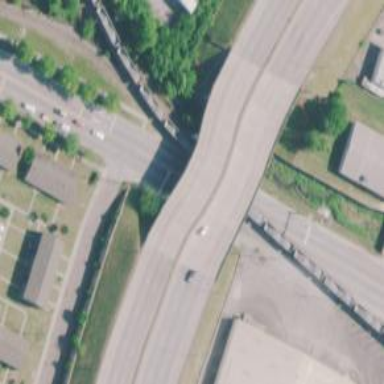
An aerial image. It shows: Trunk road bridge.